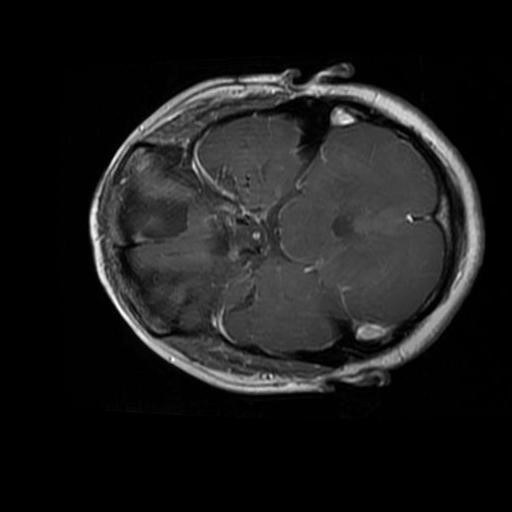
Label: brain_glioma